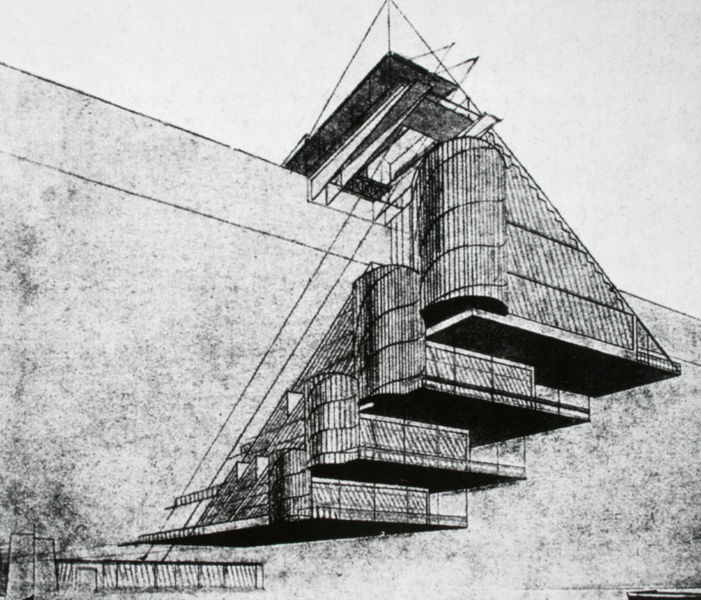
Titel: Anlegestelle und Restaurant am Felsabhang am Meer, Entwurf (Ansicht)
Künstler: Wladimir Simbirzew
Schlagwörter: grau, schwarz, skizze, weiss, zeichnung, zylinder, architektur, gitter, perspektive, moderne, russland, dächer, mauer, grafik, linien, platte, wände, futurismus, maschine, hängen, beton, schweben, symmetrisch, entwurf, geometrisch, konstruktion, dreiecke, wohnungen, baukörper, aussenwände, utopie, isometrie, sant, zukunft, antonio, antonio sant elia, elia, fitktion, hängebauten, hängehäuser, hängekonstruktion